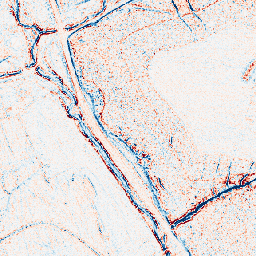
Category: edge_preserving
Decomposition family: bilateral
Decomposition parameters: d: 5
sigma_color: 50
sigma_space: 25
Upsampling method: area
Upsampling parameters: scale: 4
Upsampling scale: 4